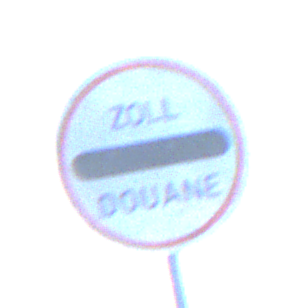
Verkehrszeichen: Zollstelle
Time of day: MorningAfternoon
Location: Outdoor (Nature)
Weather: PartlyCloudy
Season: NotSpecified
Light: Natural